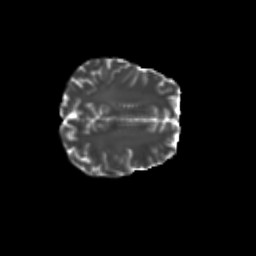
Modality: T2w
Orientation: axial
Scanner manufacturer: siemens
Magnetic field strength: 3 T
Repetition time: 9.2 s
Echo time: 0.084 s